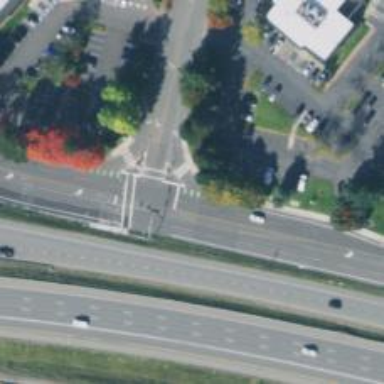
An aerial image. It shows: Secondary link road with asphalt surface.